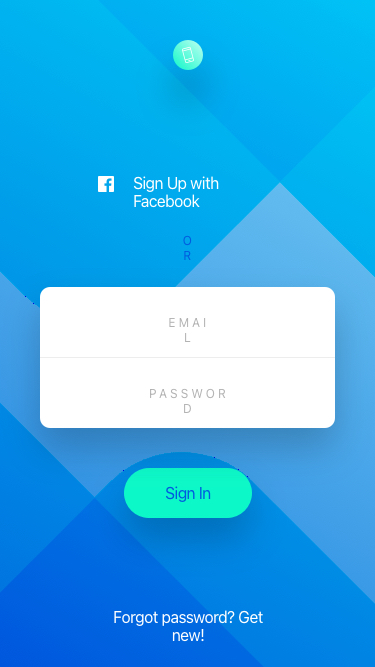
Text in this UI design:
Forgot password? Get new!
Sign In
PASSWORD
EMAIL
OR
Sign Up with Facebook